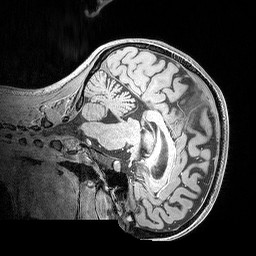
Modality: MP2RAGE
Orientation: sagittal
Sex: female
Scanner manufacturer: siemens
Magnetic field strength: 3 T
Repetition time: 5 s
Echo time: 0.00292 s